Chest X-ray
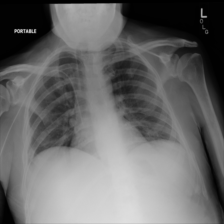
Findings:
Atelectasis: positive
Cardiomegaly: negative
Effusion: negative
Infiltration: positive
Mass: positive
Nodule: negative
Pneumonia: negative
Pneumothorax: negative
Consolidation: negative
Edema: negative
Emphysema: negative
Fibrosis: negative
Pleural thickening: negative
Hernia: negative